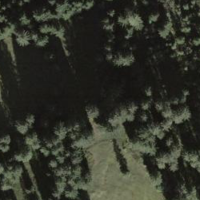
EUNIS habitat code: 44
Species observed at this site:
Tussilago farfara